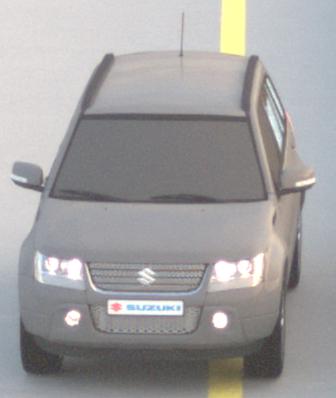
Make: Suzuki
Model: Grand Vitara
Detailed model: Gen. 1 JT
Model produced from: 2009
Model produced until: 2012
Doors: 5
Color: gray
Road condition: dry road
Daytime: sunrise or sunset
Contrast: medium contrast